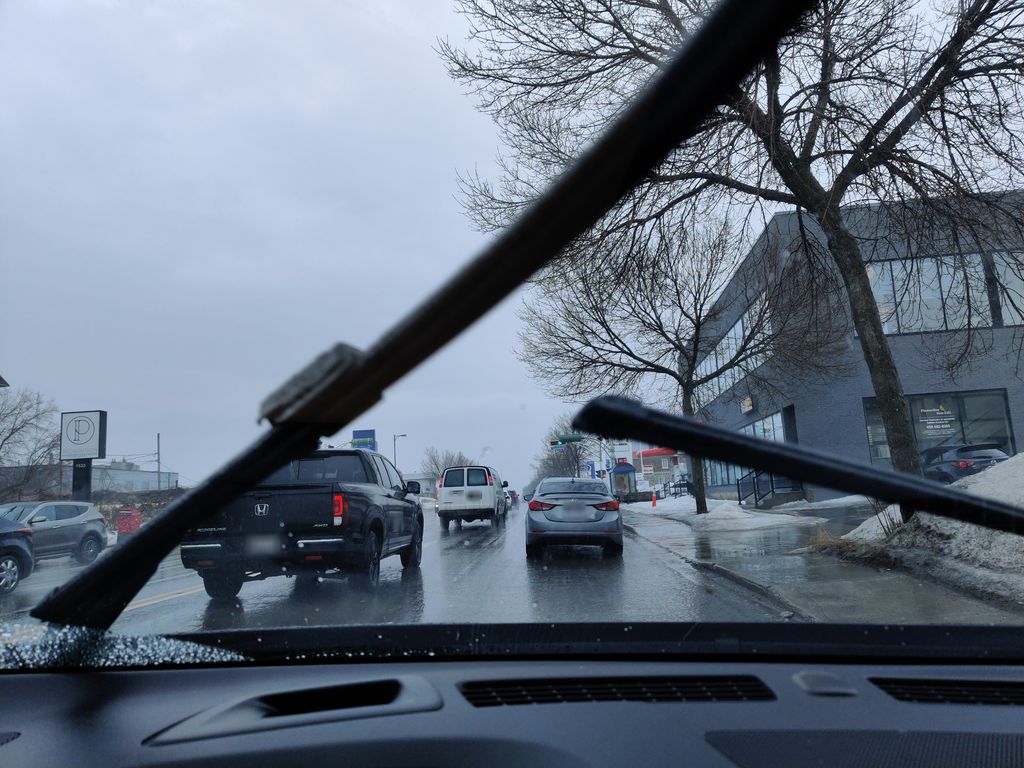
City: montreal